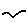
Label: bird